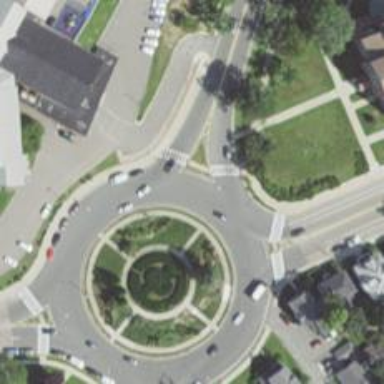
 leading to roundabout surrounded by residential buildings."